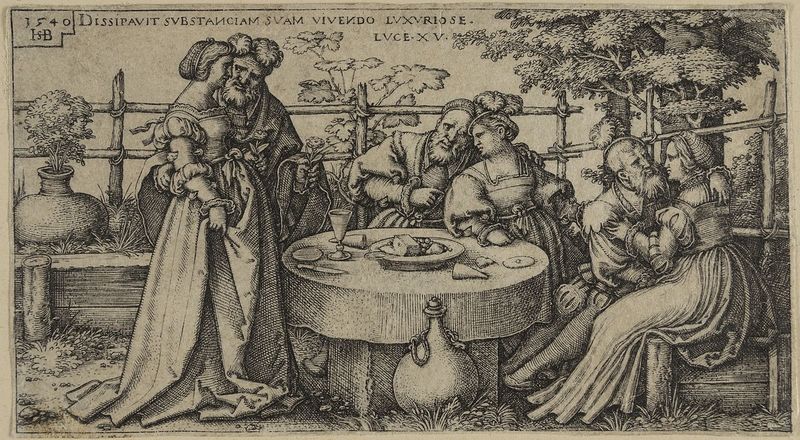
Titel: Der verlorene Sohn verschwendet sein Erbe, Blatt 2 aus der Folge des verlorenen Sohnes
Künstler: Hans Sebald Beham
Standort: Hamburg
Institution: Museum für Kunst und Gewerbe Hamburg
Schlagwörter: mann, frau, gesellschaft, trinken, neues testament, papier, grafik, graphik, essen, wein, fotografie, photographie, druckgraphik, druckgrafik, stich, kupferstich, sohn, lukas, beziehungen, reproduktionen, verschwendung, druckerzeugnisse, geschlechtern, ornamentstich, sünder, überfluss